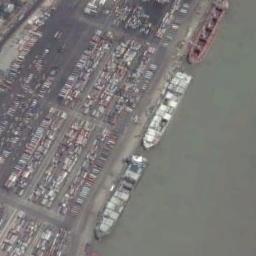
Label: ship